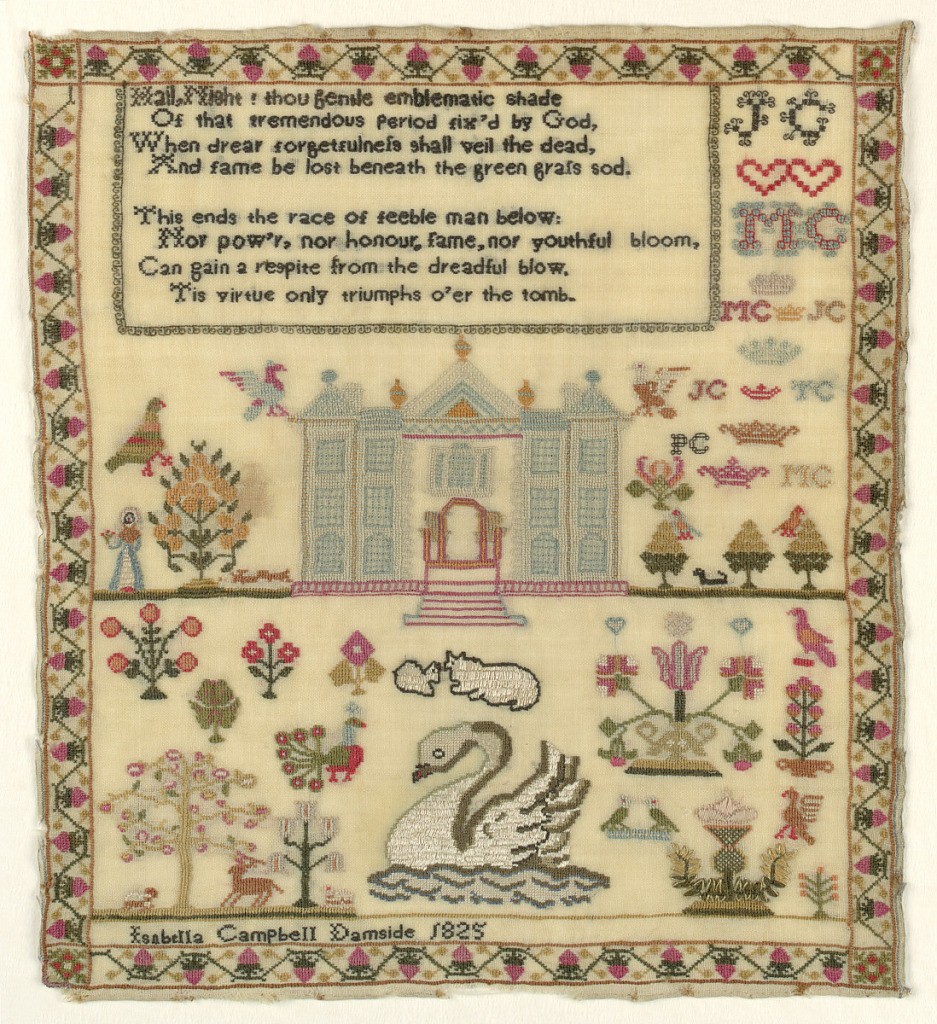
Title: Sampler
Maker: Isabella Campbell, Scottish
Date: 1825
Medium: silk and wool embroidery on wool foundation Technique: embroidered in cross, stem, and satin stitches on plain weave foundation
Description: Large building in center with flowers, animals, and large swan at bottom.  Text: "Hail, Night!  Thou gentle emblematic shade/ Of that tremendous period fix'd by God,/ When Drear forgetfulness shal veil the dead,/ And fame be lost beneath the green grass sod./ This ends the race of feeble man below;/ Nor pow'r, nor honour, frame nor youthful bloom,/ Can gain a respite from the dreadful blow./ Tis virtue only triumphs o'er the tomb."